Current action and preconditions to check: path_clear

Your task: For each precondition in the list above, predict whether it will hold at this action.

Consider the current scene as observed from the mobile robot's camera, and analyze the predicted future states of all dynamic agents (e.g., people, animals, vehicles, or any moving entities) within the NEXT SECOND.

IMPORTANT: Only answer "very likely" if you are absolutely certain—based on strong, clear evidence—that a dynamic agent will violate the precondition in the predicted future state. Do NOT answer "very likely" for unlikely, ambiguous, or low-probability risks.

Ask yourself for each precondition: Is there a high probability, with clear and convincing evidence, that the predicted future states of any dynamic agent will interfere with the predicted future state of the currently executing action within the NEXT SECOND, causing that precondition to fail?

Assess the risk level based on these predictions. Use "likely" or "very likely" if motions create a clear risk of interference.

Use "neutral" or "improbable" if agents are nearby but their predicted paths are clearly diverging or non-conflicting.

Failure Risk Categories: "very improbable", "improbable", "neutral", "likely", "very likely"

Answer Format: Output ONLY the probability_of_failure value from these categories: "very improbable", "improbable", "neutral", "likely", "very likely"

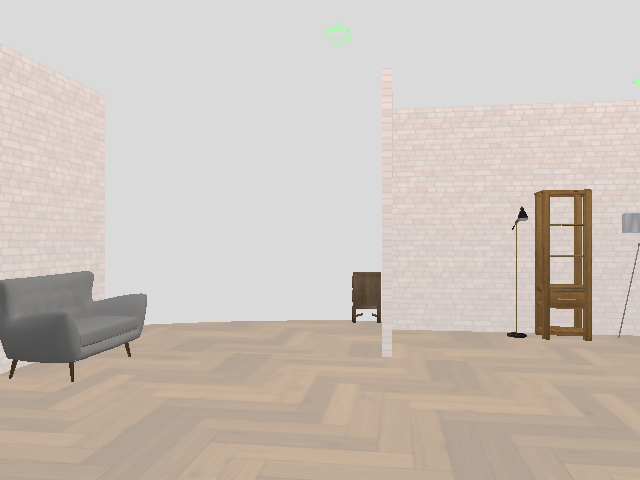

Answer: very improbable